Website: walmart
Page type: billing-address
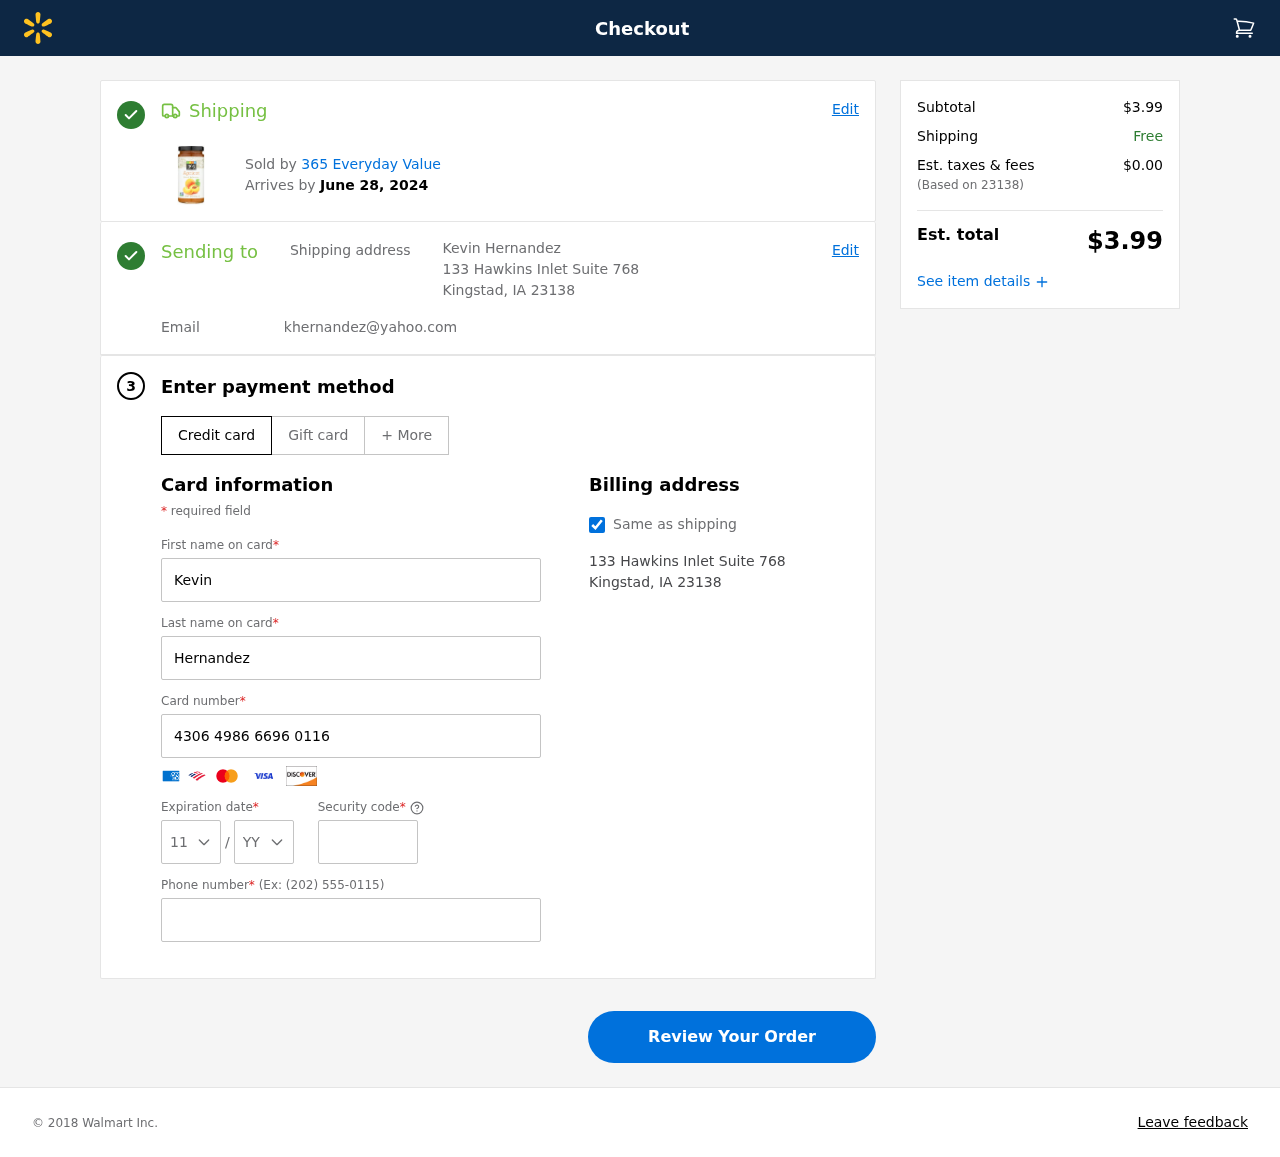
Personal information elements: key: PII_CARD_CVV
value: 267
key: PII_CARD_EXPIRY_MONTH
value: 11
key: PII_CARD_EXPIRY_YEAR
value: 27
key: PII_CARD_NUMBER
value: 4306 4986 6696 0116
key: PII_CITY_STATE_ZIP
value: Kingstad, IA 23138
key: PII_EMAIL
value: khernandez@yahoo.com
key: PII_FIRSTNAME
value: Kevin
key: PII_FULLNAME
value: Kevin Hernandez
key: PII_LASTNAME
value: Hernandez
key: PII_PHONE
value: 9073670269
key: PII_POSTCODE
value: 23138
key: PII_STREET
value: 133 Hawkins Inlet Suite 768
Product elements: key: PRODUCT1_BRAND
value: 365 Everyday Value
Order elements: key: ORDER_DELIVERY_DATE
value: June 28, 2024
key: ORDER_SUBTOTAL
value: $3.99
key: ORDER_TAX
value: $0.00
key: ORDER_TOTAL
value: $3.99